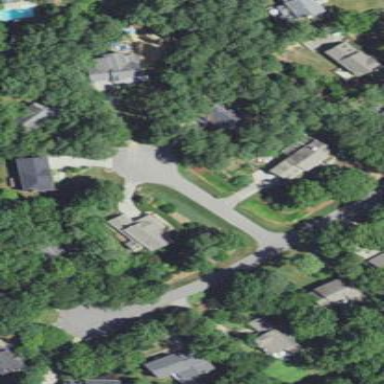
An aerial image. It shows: Asphalt surface in residential road area.